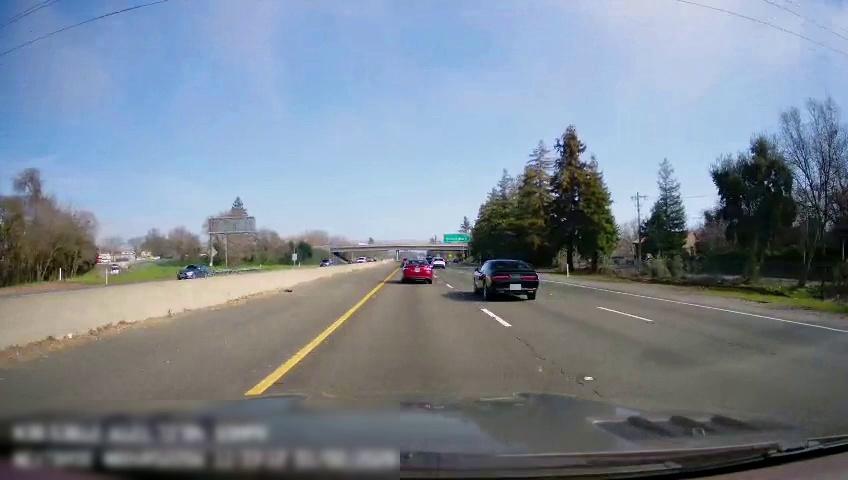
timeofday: Day
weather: Sunny
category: Drivable Space
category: Vehicles | Car
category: Vehicles | Car
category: Vehicles | Car
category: Vehicles | Car
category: Lanes | Current Lane
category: Lanes | Current Lane
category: Lanes | Alternate Lane
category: Lanes | Alternate Lane
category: Traffic | Signs
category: Traffic | Signs